Question: I'm trying to learn 'Prolog' following the tutorials on <URL>.
Here's what I have to do:
> Here are six Italian words:astante , astoria , baratto , cobalto , pistola , statale .They are to be arranged, crossword puzzle fashion, in the following grid: The following knowledge base represents a lexicon containing these words:- - - - - - Write a predicate crossword/6 that tells us how to fill in the grid. The first three arguments should be the vertical words from left to right, and the last three arguments the horizontal words from top to bottom.
Now, the same question has been asked <URL>.
'maplist'
My idea was to fill the board with the letters from the given words, with some constraints:
- - -
and so on..
So here's my code:
'''
word(astante, a,s,t,a,n,t,e).
word(astoria, a,s,t,o,r,i,a).
word(baratto, b,a,r,a,t,t,o).
word(cobalto, c,o,b,a,l,t,o).
word(pistola, p,i,s,t,o,l,a).
word(statale, s,t,a,t,a,l,e).
crossword(V1,V2,V3,H1,H2,H3):- word(V1, V11,V12,V13,V14,V15,V16,V17),
word(H1, H11,V12,H13,H14,H15,H16,H17),
word(H2, H21,V14,H23,H24,H25,H26,H27),
word(H3, H31,V16,H33,H34,H35,H36,H37),
word(V2, V21,V22,V23,V24,V25,V26,V27),
word(H1, H11,H12,H13,V22,H15,H16,H17),
word(H2, H21,H22,H23,V24,H25,H26,H27),
word(H3, H31,H32,H33,V26,H35,H36,H37),
word(V3, V31,V32,V33,V34,V35,V36,V37),
word(H1, H11,H12,H13,H14,H15,V32,H17),
word(H2, H21,H22,H23,H24,H25,V34,H27),
word(H3, H31,H23,H33,H34,H35,V36,H37).
'''
(I'm sorry if this is not formatted well but I still don't know what's the correct indentation style for 'Prolog').
Of course, event if my idea seems correct (at least to me), this code returns 'No' and I don't know why.
Any hint on this?
EDIT:
Following @mbratch's comment, I've tried using the code found in <URL> solution.
Here's the code:
'''
crossword(V1, V2, V3, H1, H2, H3) :-
word(V1, V1a, V1bH1b, V1c, V1dH2b, V1e, V1fH3b, V1g),
word(V2, V2a, V2bH1d, V2c, V2dH2d, V2e, V2fH3d, V2g),
word(V3, V3a, V3bH1f, V3c, V3dH2f, V3e, V3fH3f, V3g),
word(H1, H1a, V1bH1b, H1c, V2bH1d, H1e, V3bH1f, H1g),
word(H2, H2a, V1dH2b, H2c, V2dH2d, H2e, V3dH2f, H2g),
word(H3, H3a, V1fH3b, H3c, V2fH3d, H3e, V3fH3f, H3g).
'''
The code works, but it has a problem with duplicates which I don't mind.
What I'd like to understand is this one works while mine returns 'No'.
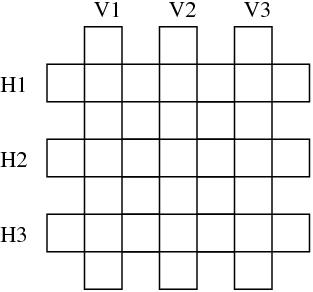
Answer: After few tries, and based on @joel76's comment, I noticed that my first code was wrong because I declared 'H1','H2' and 'H3' multiple times, so the result computed in the second line was being changed in the sixth and this led to the 'No' returned by Prolog.
So, instead of doing things in multiple lines, I merged them with this result:
'''
crossword(V1,V2,V3,H1,H2,H3):- word(V1, V11, V12, V13, V14, V15, V16, V17),
word(V2, V21, V22, V23, V24, V25, V26, V27),
word(V3, V31, V32, V33, V34, V35, V36, V37),
word(H1, H11, V12, H13, V22, H15, V32, H17),
word(H2, H21, V14, H23, V24, H25, V34, H27),
word(H3, H31, V16, H33, V26, H35, V36, H37).
'''
and now it's working.